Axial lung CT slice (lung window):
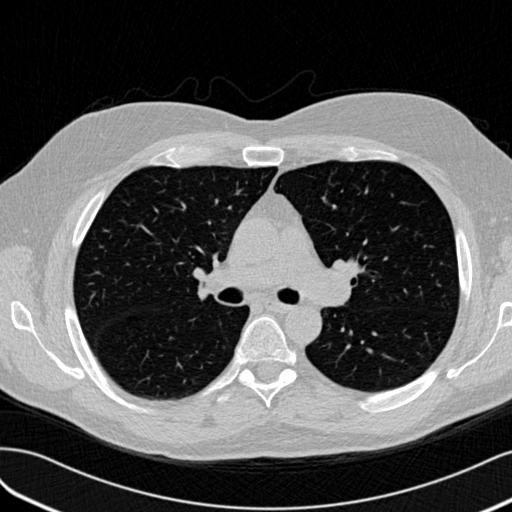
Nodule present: no